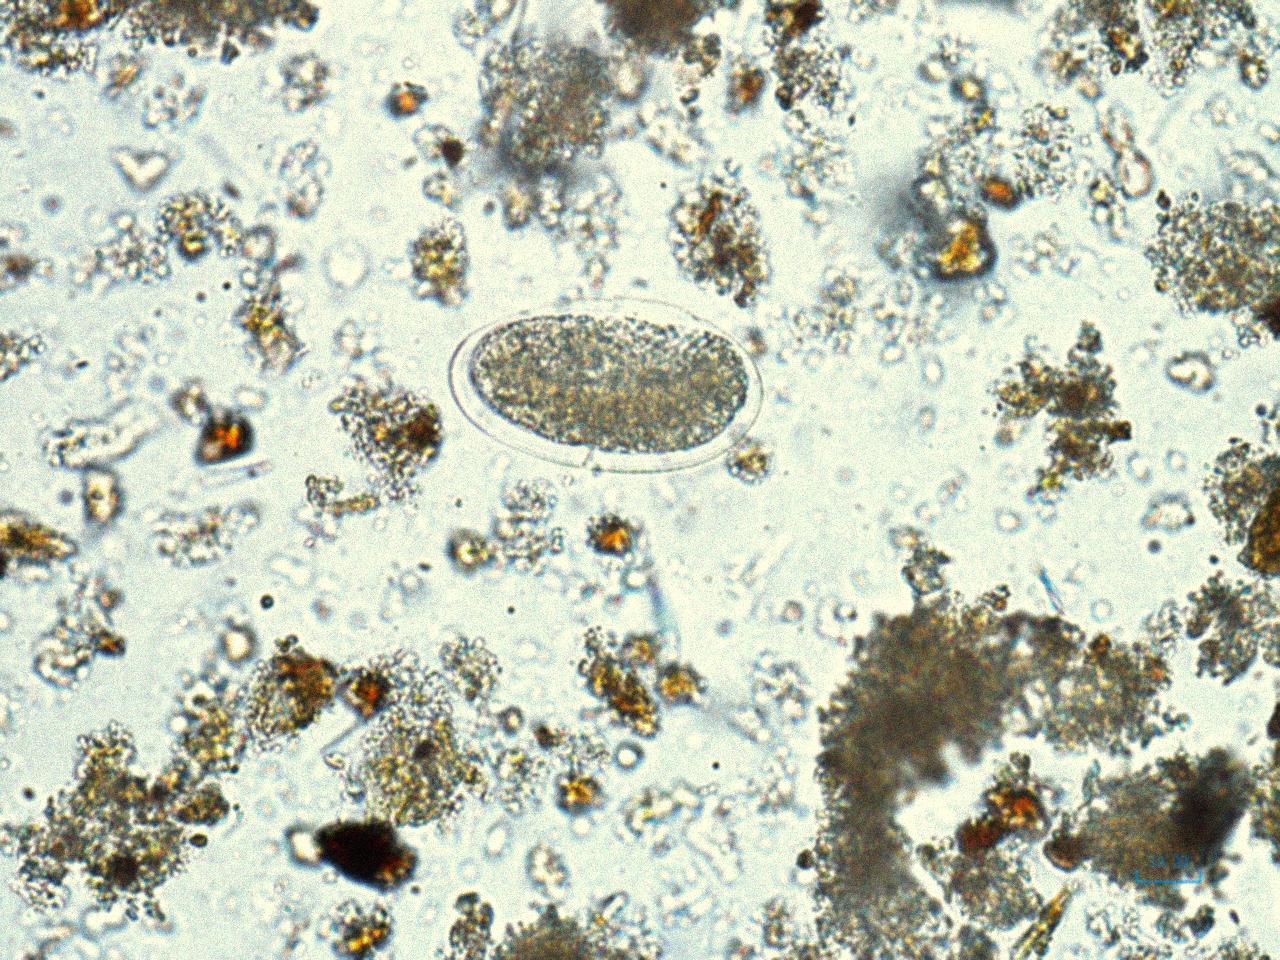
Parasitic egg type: Hookworm egg